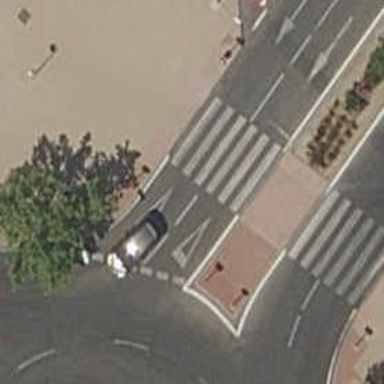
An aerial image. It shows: Zebra crossing on the road.